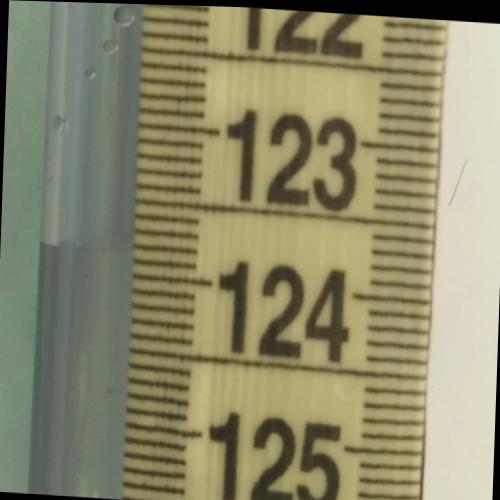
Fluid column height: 123.8 cm